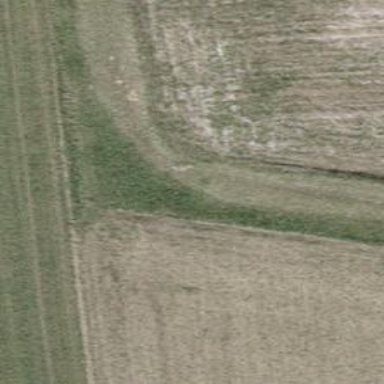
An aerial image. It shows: Grassy track.